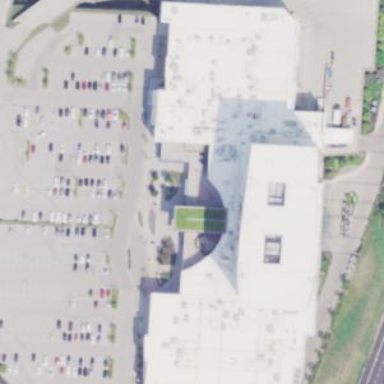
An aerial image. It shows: Retail building that serves as mall.